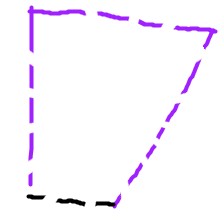
Shape: trapezoid